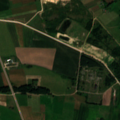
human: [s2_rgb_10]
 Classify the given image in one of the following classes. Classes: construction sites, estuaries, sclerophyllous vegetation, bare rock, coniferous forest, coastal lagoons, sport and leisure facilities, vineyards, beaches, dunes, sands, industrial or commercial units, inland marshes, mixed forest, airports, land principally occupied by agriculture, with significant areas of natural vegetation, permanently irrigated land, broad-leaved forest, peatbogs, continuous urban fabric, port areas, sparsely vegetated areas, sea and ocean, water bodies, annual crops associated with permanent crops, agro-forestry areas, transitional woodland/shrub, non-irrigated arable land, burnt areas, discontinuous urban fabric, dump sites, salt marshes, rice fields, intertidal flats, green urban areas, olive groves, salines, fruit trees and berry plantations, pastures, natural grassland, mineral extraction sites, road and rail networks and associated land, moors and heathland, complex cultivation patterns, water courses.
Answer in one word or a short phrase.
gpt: non-irrigated arable land, complex cultivation patterns, land principally occupied by agriculture, with significant areas of natural vegetation, mixed forest, water courses